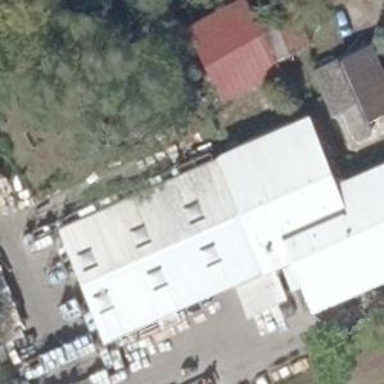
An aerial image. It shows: Gabled-roof office building with commercial section.